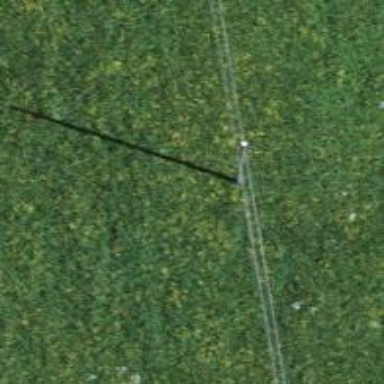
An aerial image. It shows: Power pole.